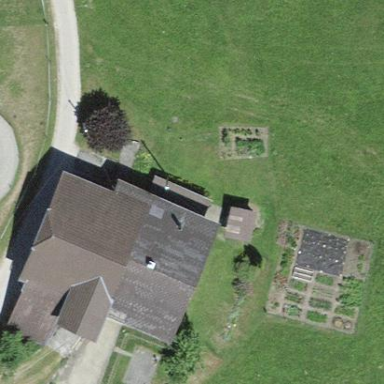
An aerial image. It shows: Farm building.